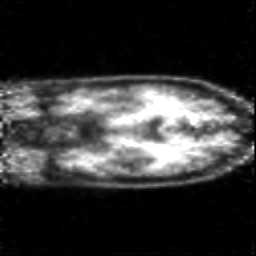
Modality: PET
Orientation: coronal
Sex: female
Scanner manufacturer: siemens